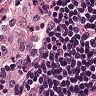
Metastatic tissue present: no